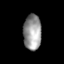
Tissue: skin
Cell type: Epithelial cells
Senescence score: 0.7062
Nuclear area (px): 624
Mean DAPI intensity: 151.546